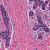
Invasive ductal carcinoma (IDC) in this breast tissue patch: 0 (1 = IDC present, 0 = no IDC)